Question: I'm developing a Firefox addon that detects the user's position via GPS, and then performs an action if the user is near a point. For example, it should only execute an action on the applications of green users:

I have the user latitude and longitude but I need to calculate if user is in the area of the other (black) point. And all of this must be done on javascript. Any idea how can do that? Or any suggestions on what I should read?
Thanks a lot!
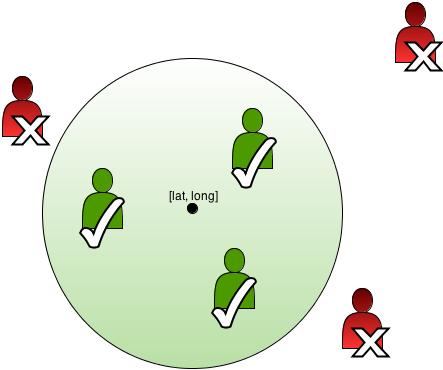
Answer: For each user, calculate the distance to the center point. If that distance is less than the radius of the green circle, then perform whatever action you'd like.
As for calculating the distance between two coordinates in javascript, you can find details about that <URL>.